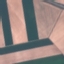
Label: AnnualCrop